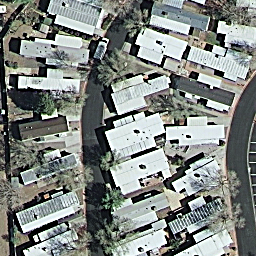
Label: residential